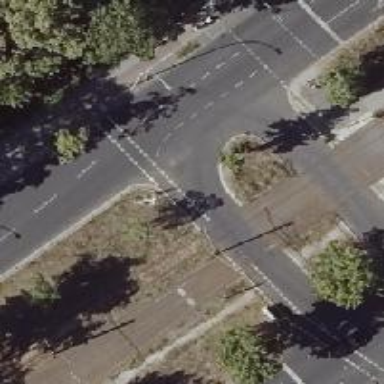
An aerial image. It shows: Tram crossing on the railway.